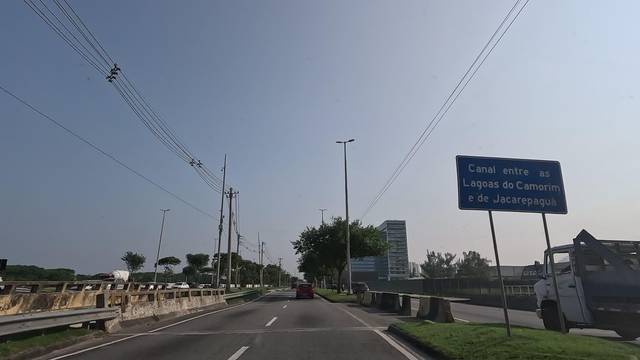
Region: Brazil
Coordinates: -22.978, -43.408